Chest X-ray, AP view. Patient: 63 years old, sex M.
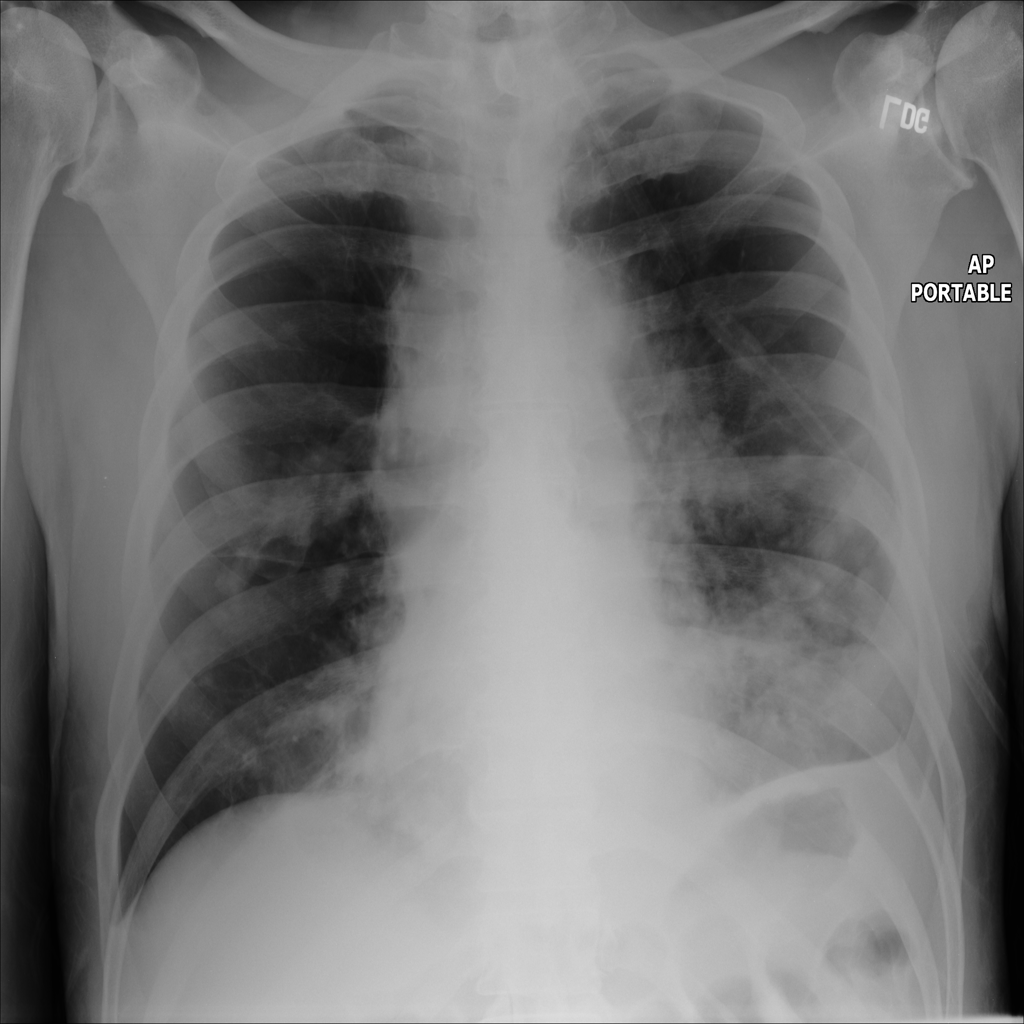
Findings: Mass, Nodule